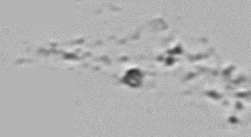
Label: Phaeocystis_debris